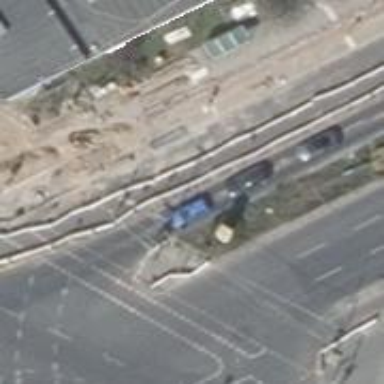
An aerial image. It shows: Footway that serves as traffic island.